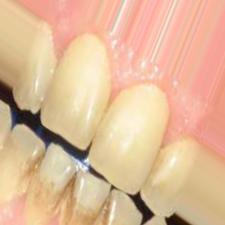
Condition: Tooth Discoloration